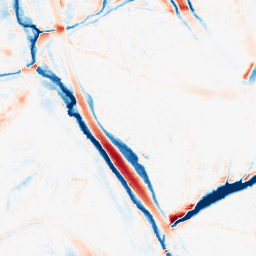
Category: morphological
Decomposition family: morphological_ellipse
Decomposition parameters: operation: average
width: 20
height: 30
Upsampling method: cubic_mitchell
Upsampling parameters: scale: 4
Upsampling scale: 4